Question: I've got this problem where '.toggle()' only shows on click, it never hides.
TL;DR: It normally looks like the screenshot below but the '.toggle();' doesn't hide when I click a time.
The first div appears on a mouseover of the actual select box, taking any clicks it would receive on itself.
Normally clicking the first div which is the small div with 1px black border will show the second div, which works, and clicking again will hide it, which doesn't work.(the click event works, the toggle fails)

Here's the html of the elements, yeah it's normally within a table cell:
'''
<td style="vertical-align: top; text-align: left;">
<select class="placeholder0" id="sortedselect0">
<option selected="selected">- for - </option>
<option>adj. &nbsp; foraminated</option>
<option>adj. &nbsp; foraminiferous</option>
<option>adj. &nbsp; foraminous</option>
<option>adj. &nbsp; forbearant</option>
<option>adj. &nbsp; forbearing</option>
<option>adj. &nbsp; forbidden</option>
<option>adj. &nbsp; forbiddenly</option>
<option>adj. &nbsp; forbidding</option>
<option>adj. &nbsp; forblack</option>
<option>adj. &nbsp; forby</option>
<option>AND MANY MORE OPTIONS</option>
</select>
<div class="anti" id="anti0" style="height: 18px; width: 179px; position: absolute; top: 209px; left: 494px; border-top-width: 1px; border-right-width: 1px; border-bottom-width: 1px; border-left-width: 1px; border-top-style: solid; border-right-style: solid; border-bottom-style: solid; border-left-style: solid; border-top-color: black; border-right-color: black; border-bottom-color: black; border-left-color: black; border-image: initial; background-color: transparent; display: block; "></div>
<div class="floats" style="display: none; position: absolute; top: 227px; left: 494px; border-top-width: 1px; border-right-width: 1px; border-bottom-width: 1px; border-left-width: 1px; border-top-style: solid; border-right-style: solid; border-bottom-style: solid; border-left-style: solid; border-top-color: black; border-right-color: black; border-bottom-color: black; border-left-color: black; border-image: initial; " id="floatdiv0"><img style="width: 222px; height: 342px;" alt="" src="fake_iframe.png"></div>
'''
Then the javascript which follows it directly
'''
<script type="text/javascript">
//make original select box unselectable
jQuery(".placeholder0").mouseover(function() {
var pos = jQuery(this).position();
var width = jQuery(this).outerWidth();
var height = jQuery(this).outerHeight();
jQuery("#anti0").css({
height: (height - 2) + "px",
width: (width - 2) + "px",
position: "absolute",
top: pos.top + "px",
left: pos.left + "px",
border: 1 + "px solid black",
z: 2,
"background-color":"transparent"
});
});
jQuery("#floatdiv0").unbind('click');
jQuery("#anti0").live('click', function(){
// .position() uses position relative to the offset parent,
// so it supports position: relative parent elements
var pos = jQuery(this).position();
// .outerWidth() takes into account border and padding.
var width = jQuery(this).width();
var height = jQuery(this).height();
//first hide any other fake selects
jQuery("div.floats").hide();
//and antiselect overlays
jQuery("div.anti").hide();
//unhide current antiselect overlay
jQuery("#anti0").show();
//show the menu directly over the placeholder
jQuery("#floatdiv1").css({
position: "absolute",
top: (pos.top + height) + "px",
left: pos.left + "px",
border: 1 + "px solid black",
//padding: height + "px",
z: 1
});
jQuery("#floatdiv1").toggle();
});
//hides the menu
jQuery("#floatdiv1").mouseleave(function() {
jQuery("#floatdiv1").hide();
//and unhide overlays
jQuery("div.anti").show();
});
</script><br>
</td>
'''
I threw the .unbind in there just to try, I'm not even sure what it's for I'm afraid.
Same happened with live, just .click was fine.
//hides the menu was my old way of hiding the div window, just leaving it, which worked flawlessly.
I was considering resorting to
'''
{
if ( showOrHide == true ) {
jQuery('#floatdiv1').show();
} else if ( showOrHide == false ) {
jQuery('#floatdiv1').hide();
}
}
'''
but I tested it and it didn't work so perhaps I'm doing it wrong?
I wanted to add an example of the problematic code at work but somehow <URL> is completely not working when I copy the code from the usual pages to this new php page.
Please help me just toggle this div one way or another. >.<
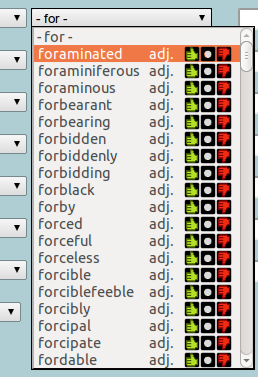
Answer: With some assumptions ...
Inside the click handler :
'''
jQuery("div.floats").hide();
...
jQuery("#floatdiv1").toggle();
'''
As '#floatdiv1' also has 'class="floats"', the nett effect of the command sequence above will always be to show it.
Try :
'''
jQuery("div.floats").not("#floatdiv1").hide();//hide all other floats
...
jQuery("#floatdiv1").toggle();//toggle this float
'''